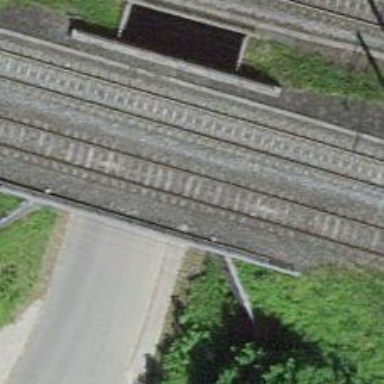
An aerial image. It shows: Bridge carrying single electrified rail track used for siding service. The track is equipped with contact line.